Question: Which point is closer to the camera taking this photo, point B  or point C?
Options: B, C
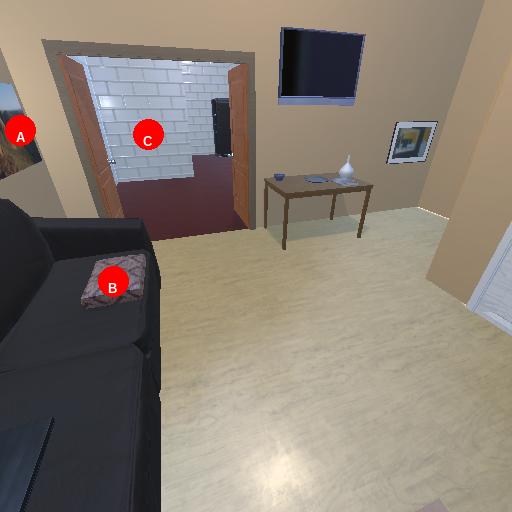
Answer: B